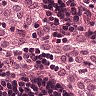
Metastatic tissue present: no